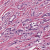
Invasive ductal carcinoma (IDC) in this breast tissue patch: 1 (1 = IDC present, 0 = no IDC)